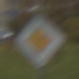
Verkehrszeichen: Vorfahrtsstrasse
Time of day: MorningAfternoon
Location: Outdoor (Nature)
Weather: Overcast
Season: Autumn
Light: Natural